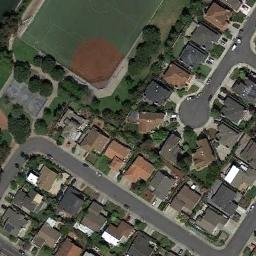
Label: baseball_diamond